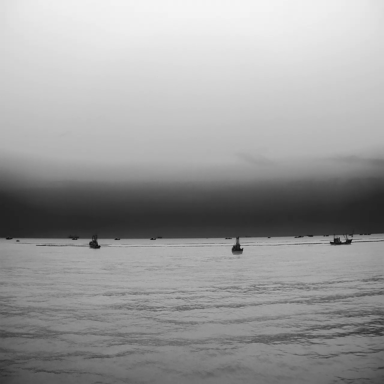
There are 18 bulk_carriers in the infrared image.